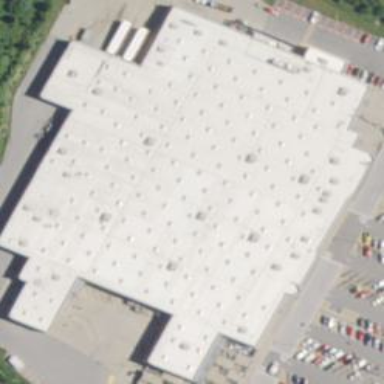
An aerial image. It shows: Commercial building housing supermarket.